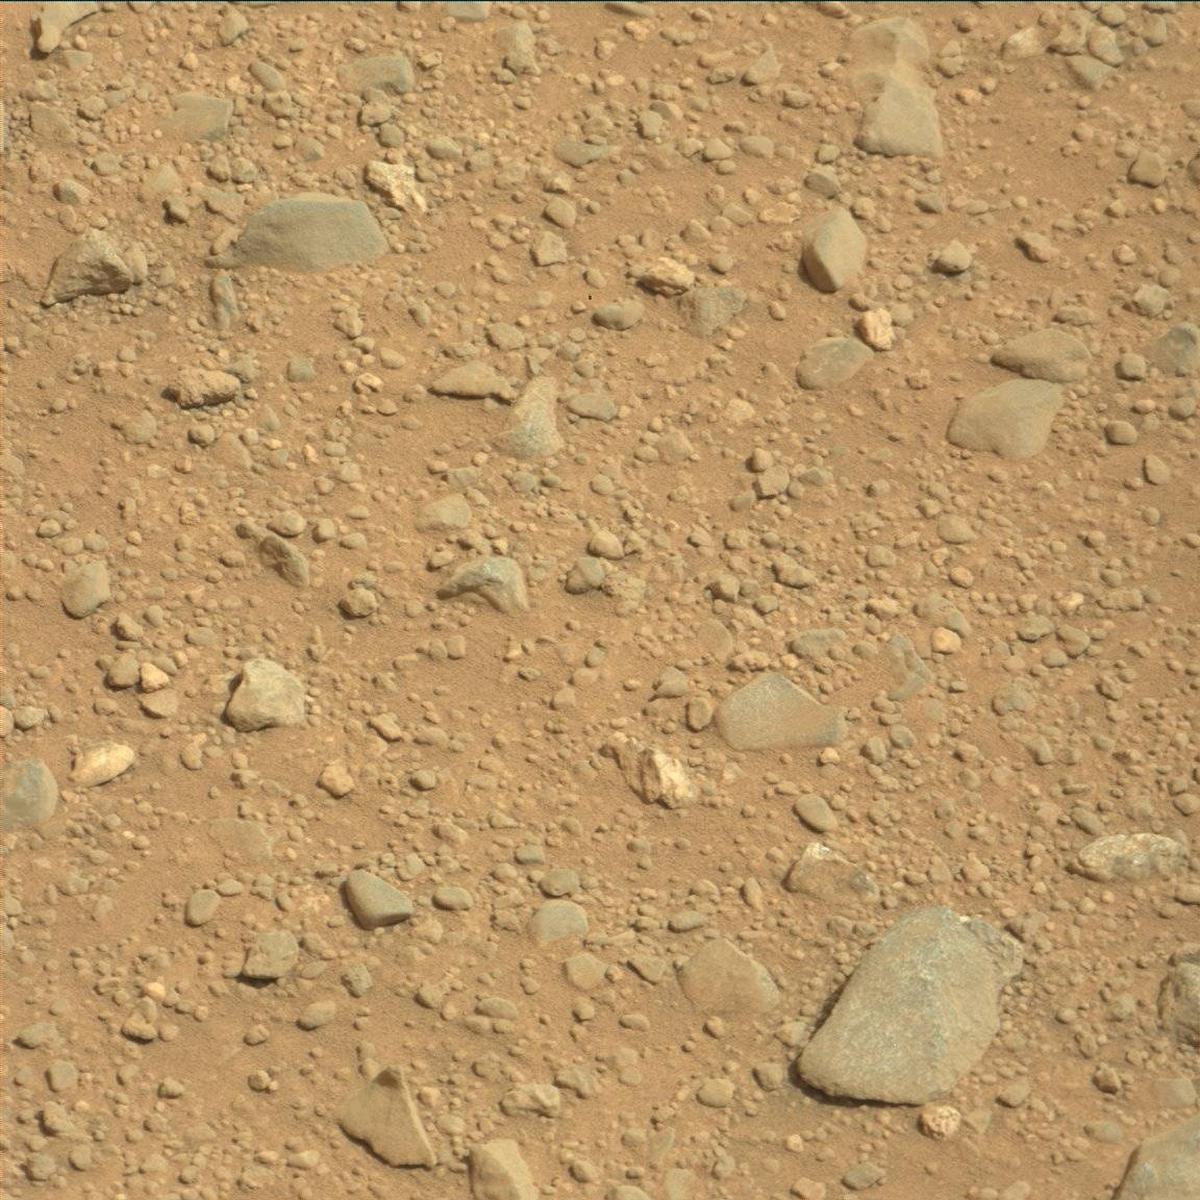
Terrain classes present: Bedrock, Rock, Sand / Soil